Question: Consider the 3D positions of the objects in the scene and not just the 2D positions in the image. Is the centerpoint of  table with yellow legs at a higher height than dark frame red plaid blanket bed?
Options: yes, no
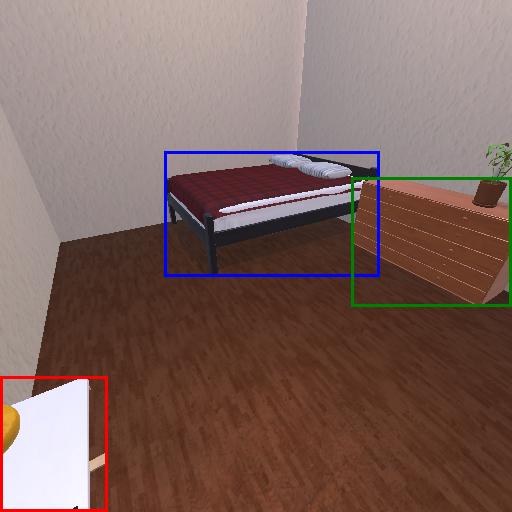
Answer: yes